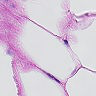
Metastatic tissue present: no